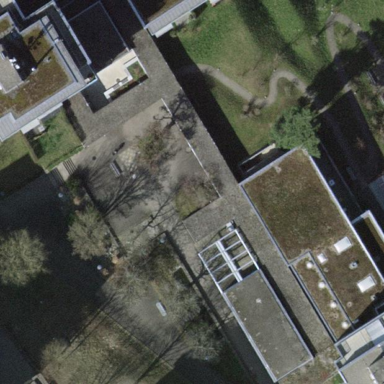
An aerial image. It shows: View of roof of building.